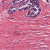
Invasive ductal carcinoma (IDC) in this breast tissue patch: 1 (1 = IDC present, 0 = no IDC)